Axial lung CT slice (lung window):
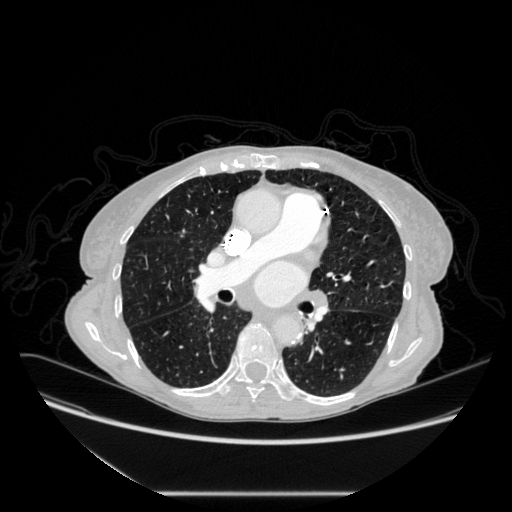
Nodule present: no